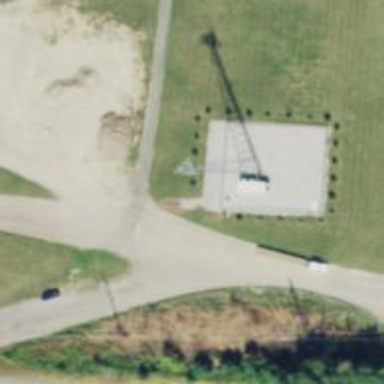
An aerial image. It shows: Communication mast tower.